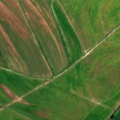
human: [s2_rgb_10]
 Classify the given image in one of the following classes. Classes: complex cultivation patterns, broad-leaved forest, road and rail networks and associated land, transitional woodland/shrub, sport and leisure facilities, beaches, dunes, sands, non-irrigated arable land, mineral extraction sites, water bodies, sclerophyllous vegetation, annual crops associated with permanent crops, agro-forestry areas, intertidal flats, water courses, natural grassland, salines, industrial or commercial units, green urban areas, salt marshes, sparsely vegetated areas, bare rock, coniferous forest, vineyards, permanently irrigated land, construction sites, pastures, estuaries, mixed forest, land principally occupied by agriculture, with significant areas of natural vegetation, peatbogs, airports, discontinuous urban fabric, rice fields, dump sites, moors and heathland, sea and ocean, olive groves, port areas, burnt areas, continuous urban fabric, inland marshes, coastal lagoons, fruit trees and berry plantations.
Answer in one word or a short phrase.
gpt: non-irrigated arable land, transitional woodland/shrub